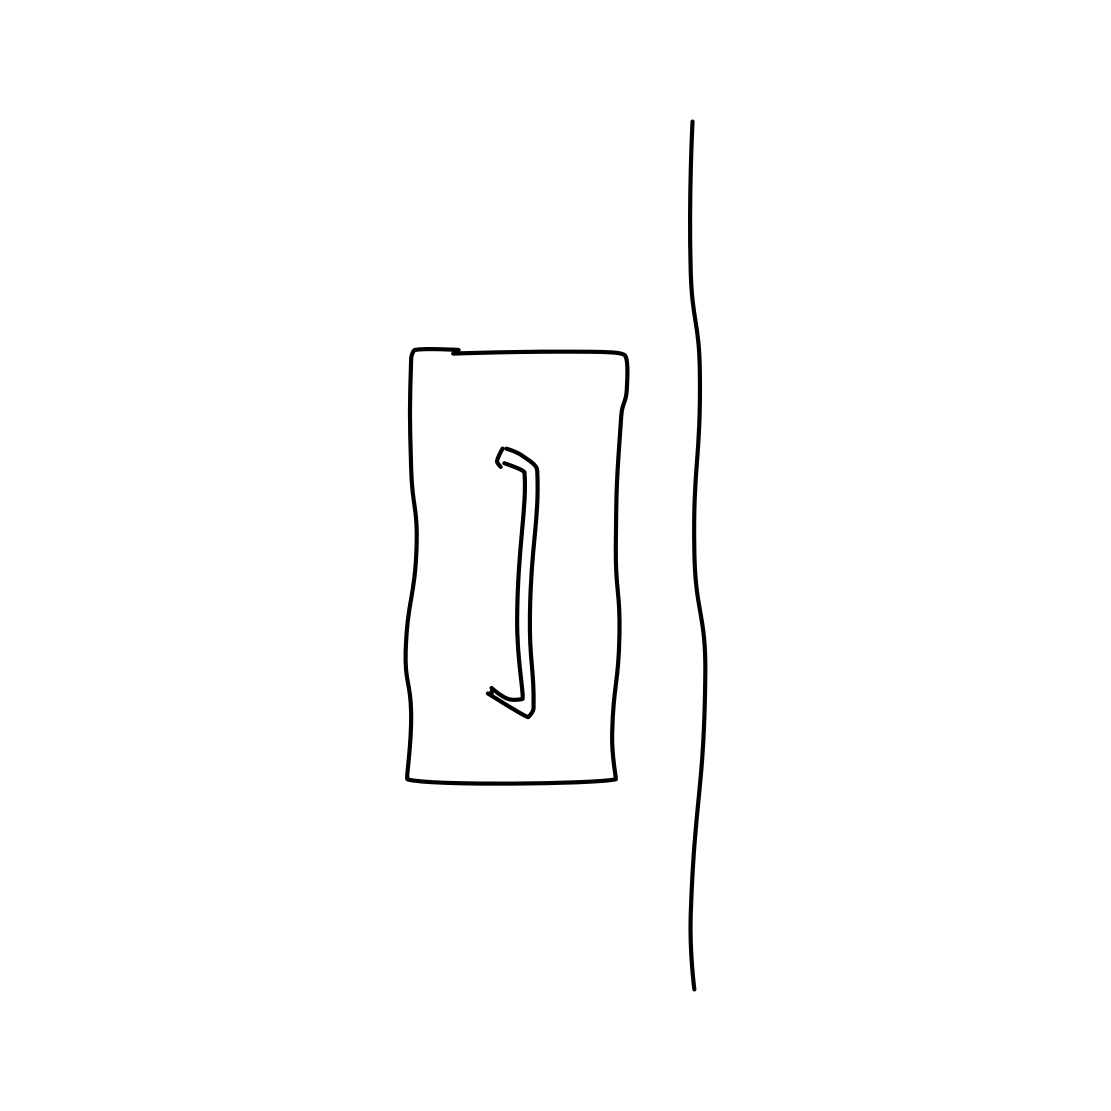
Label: door handle